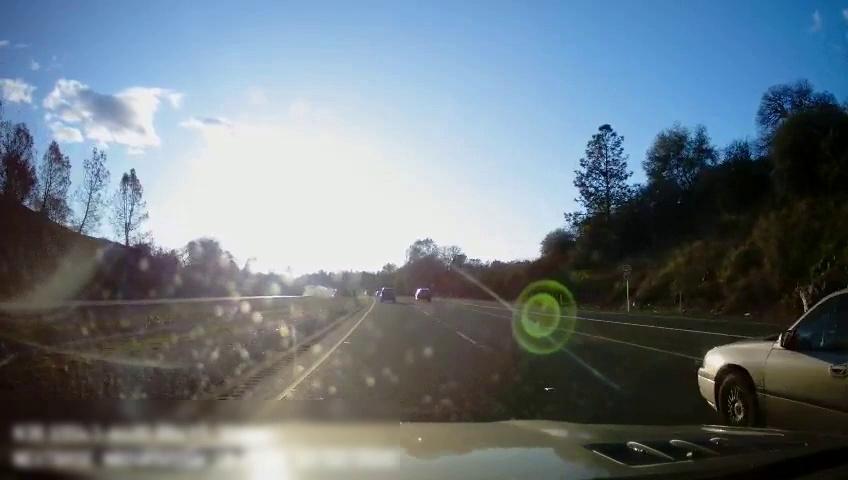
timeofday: Day
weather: Sunny
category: Drivable Space
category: Drivable Space
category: Vehicles | SUV
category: Vehicles | Car
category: Vehicles | Car
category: Lanes | Current Lane
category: Lanes | Current Lane
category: Lanes | Alternate Lane
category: Lanes | Alternate Lane
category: Lanes | Alternate Lane
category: Traffic | Signs